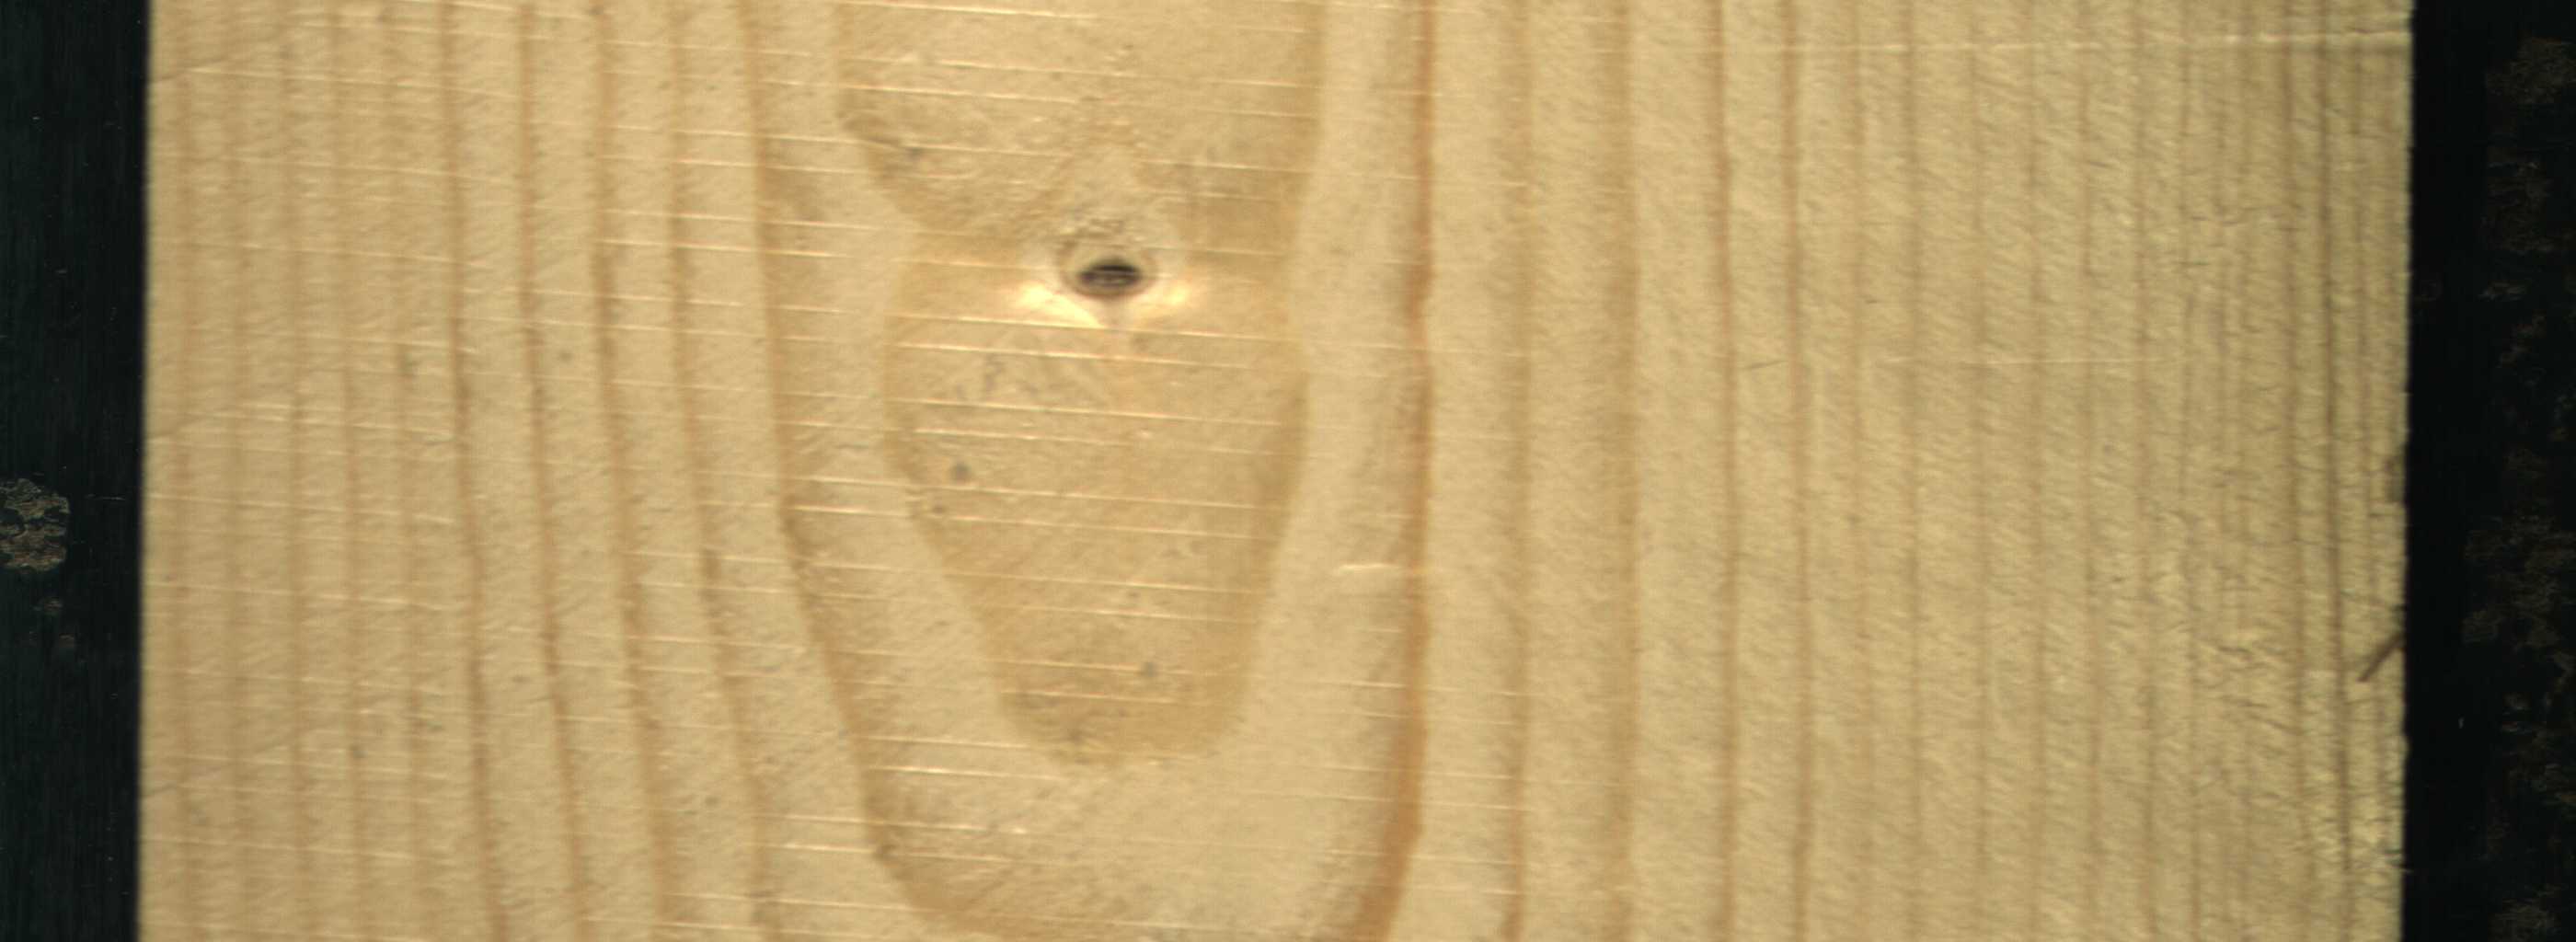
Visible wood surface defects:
Dead_Knot